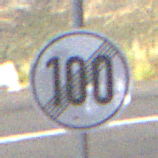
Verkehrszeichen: EndeGeschwindigkeit100
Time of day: MorningAfternoon
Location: Outdoor (RoadRail)
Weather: PartlyCloudy
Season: NotSpecified
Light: Natural